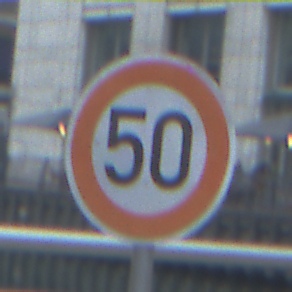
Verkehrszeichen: Geschwindigkeit50
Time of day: MorningAfternoon
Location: Outdoor (Urban)
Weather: PartlyCloudy
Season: NotSpecified
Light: Natural